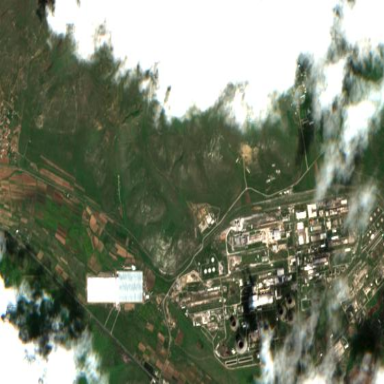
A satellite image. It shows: Industrial area with power plant.